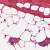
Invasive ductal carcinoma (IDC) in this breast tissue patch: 0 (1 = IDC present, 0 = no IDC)